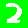
Digit: 2